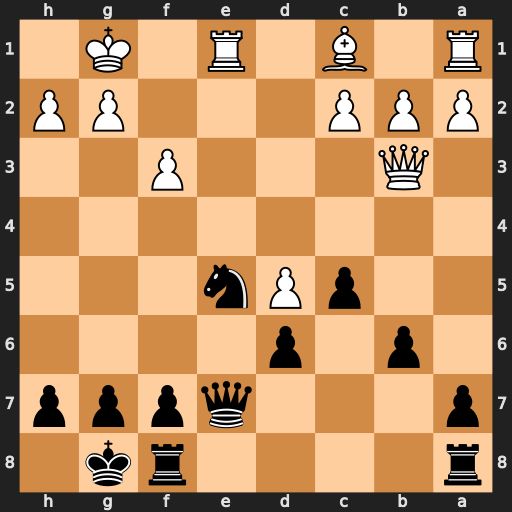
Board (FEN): r4rk1/p3qppp/1p1p4/2pPn3/8/1Q3P2/PPP3PP/R1B1R1K1
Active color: b
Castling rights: -
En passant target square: -
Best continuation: Nxf3+ Qxf3 Qxe1+